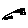
Label: triangle